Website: macys
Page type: gifting
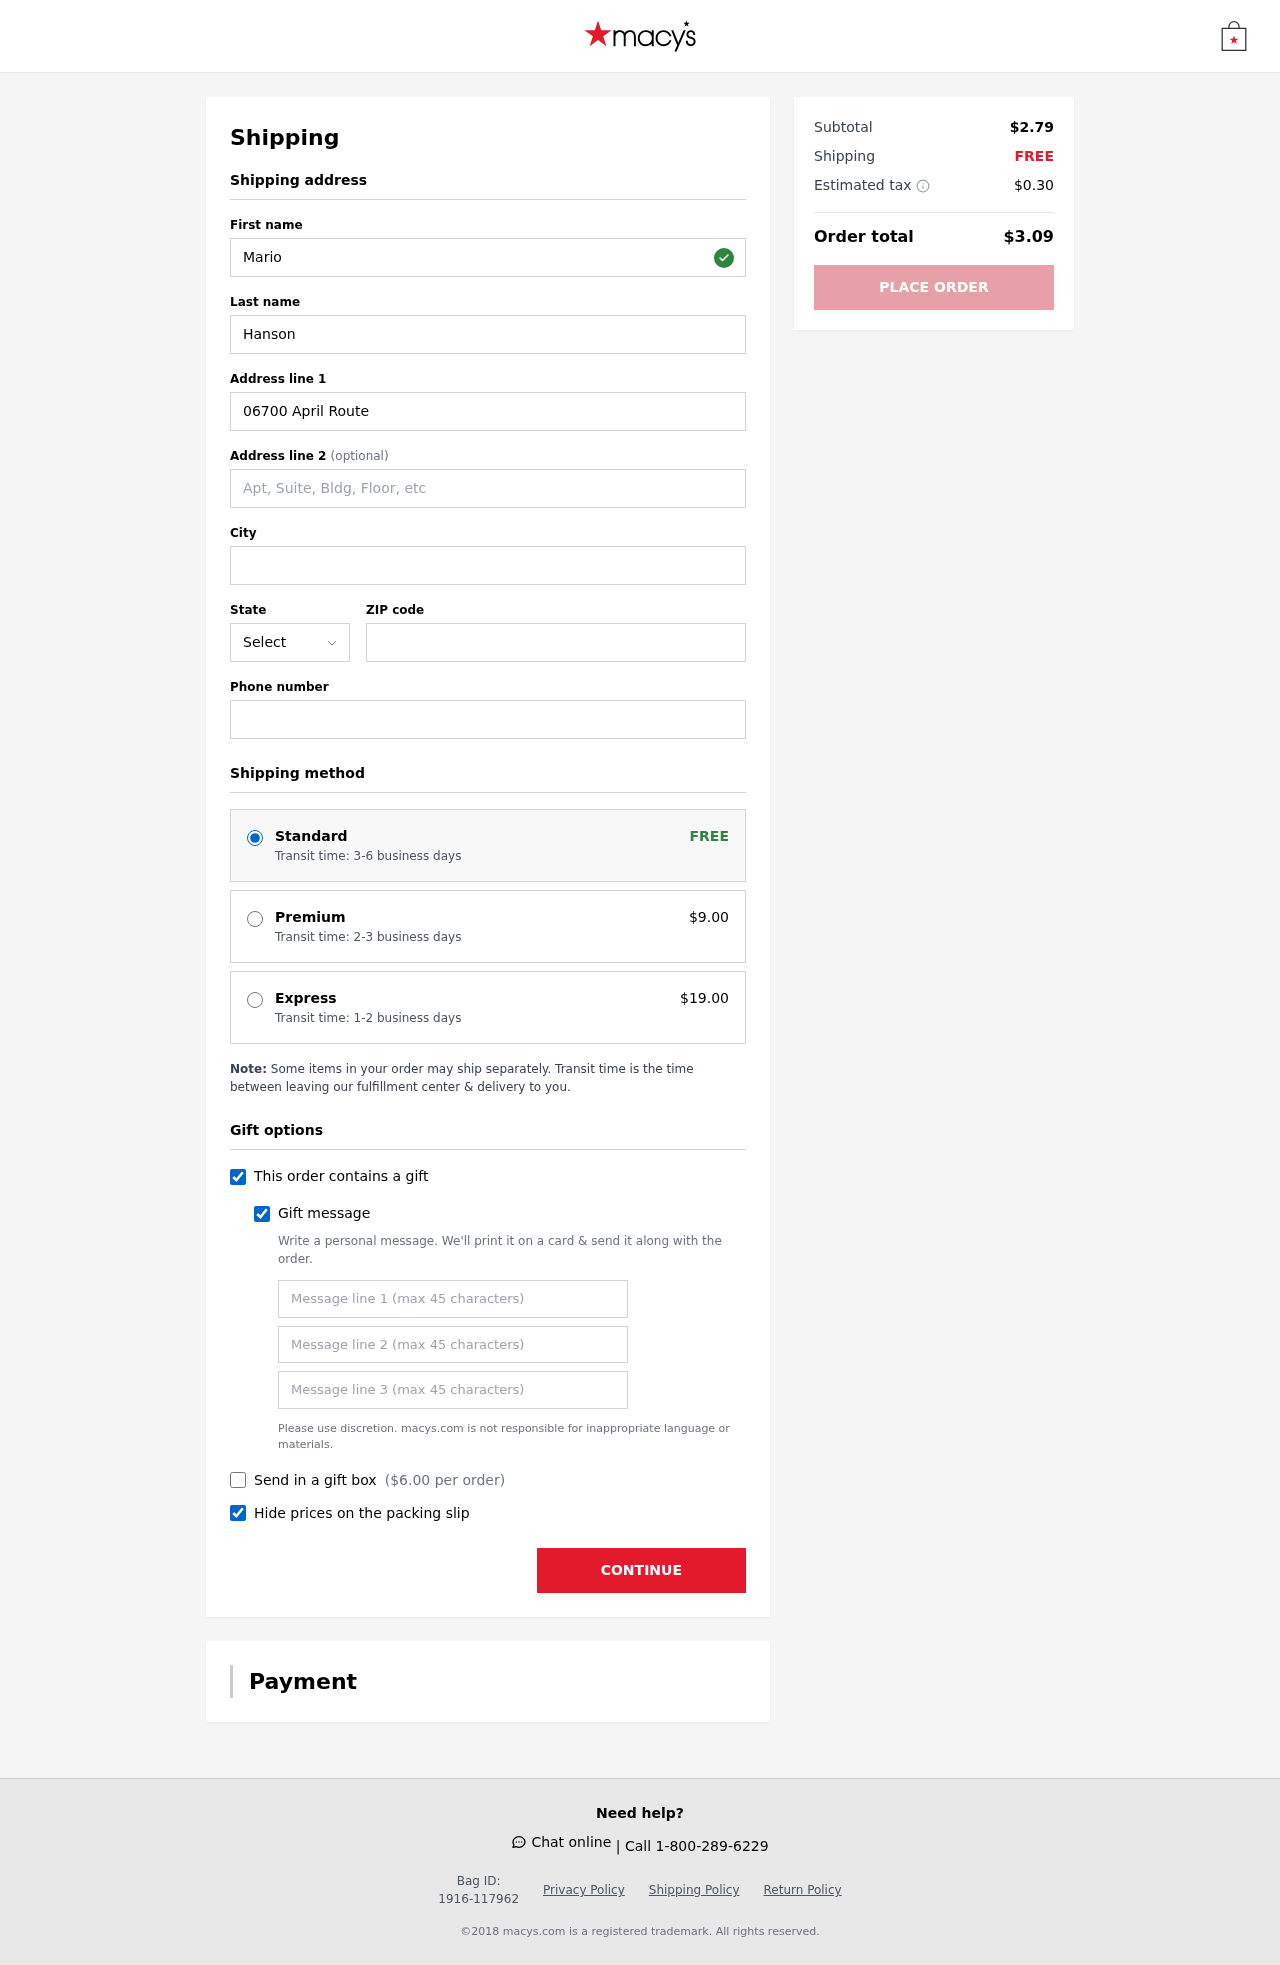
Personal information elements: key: PII_STATE_ABBR
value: GA
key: PII_FIRSTNAME
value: Mario
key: PII_LASTNAME
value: Hanson
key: PII_STREET
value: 06700 April Route
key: PII_CITY
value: Jacobburgh
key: PII_POSTCODE
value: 32743
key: PII_PHONE
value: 9003272221
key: PII_GIFT_MESSAGE
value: Hey Michael! I thought you could use a little sunshine, so I grabbed you this tropical fruit cup to brighten your day. Hope it adds a splash of sweetness to whatever you’re up to!  Mario
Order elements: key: ORDER_SHIPPING_STANDARD
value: Transit time: 3-6 business days
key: ORDER_SHIPPING_PREMIUM
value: Transit time: 2-3 business days
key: ORDER_SHIPPING_PREMIUM_PRICE
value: $9.00
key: ORDER_SHIPPING_EXPRESS
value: Transit time: 1-2 business days
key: ORDER_SHIPPING_EXPRESS_PRICE
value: $19.00
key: ORDER_GIFT_BOX_PRICE
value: $6.00
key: ORDER_SUBTOTAL
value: $2.79
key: ORDER_SHIPPING_COST
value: FREE
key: ORDER_TAX
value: $0.30
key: ORDER_TOTAL
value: $3.09